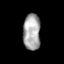
Tissue: prostate
Cell type: T cells
Senescence score: 0.7566
Nuclear area (px): 618
Mean DAPI intensity: 166.27